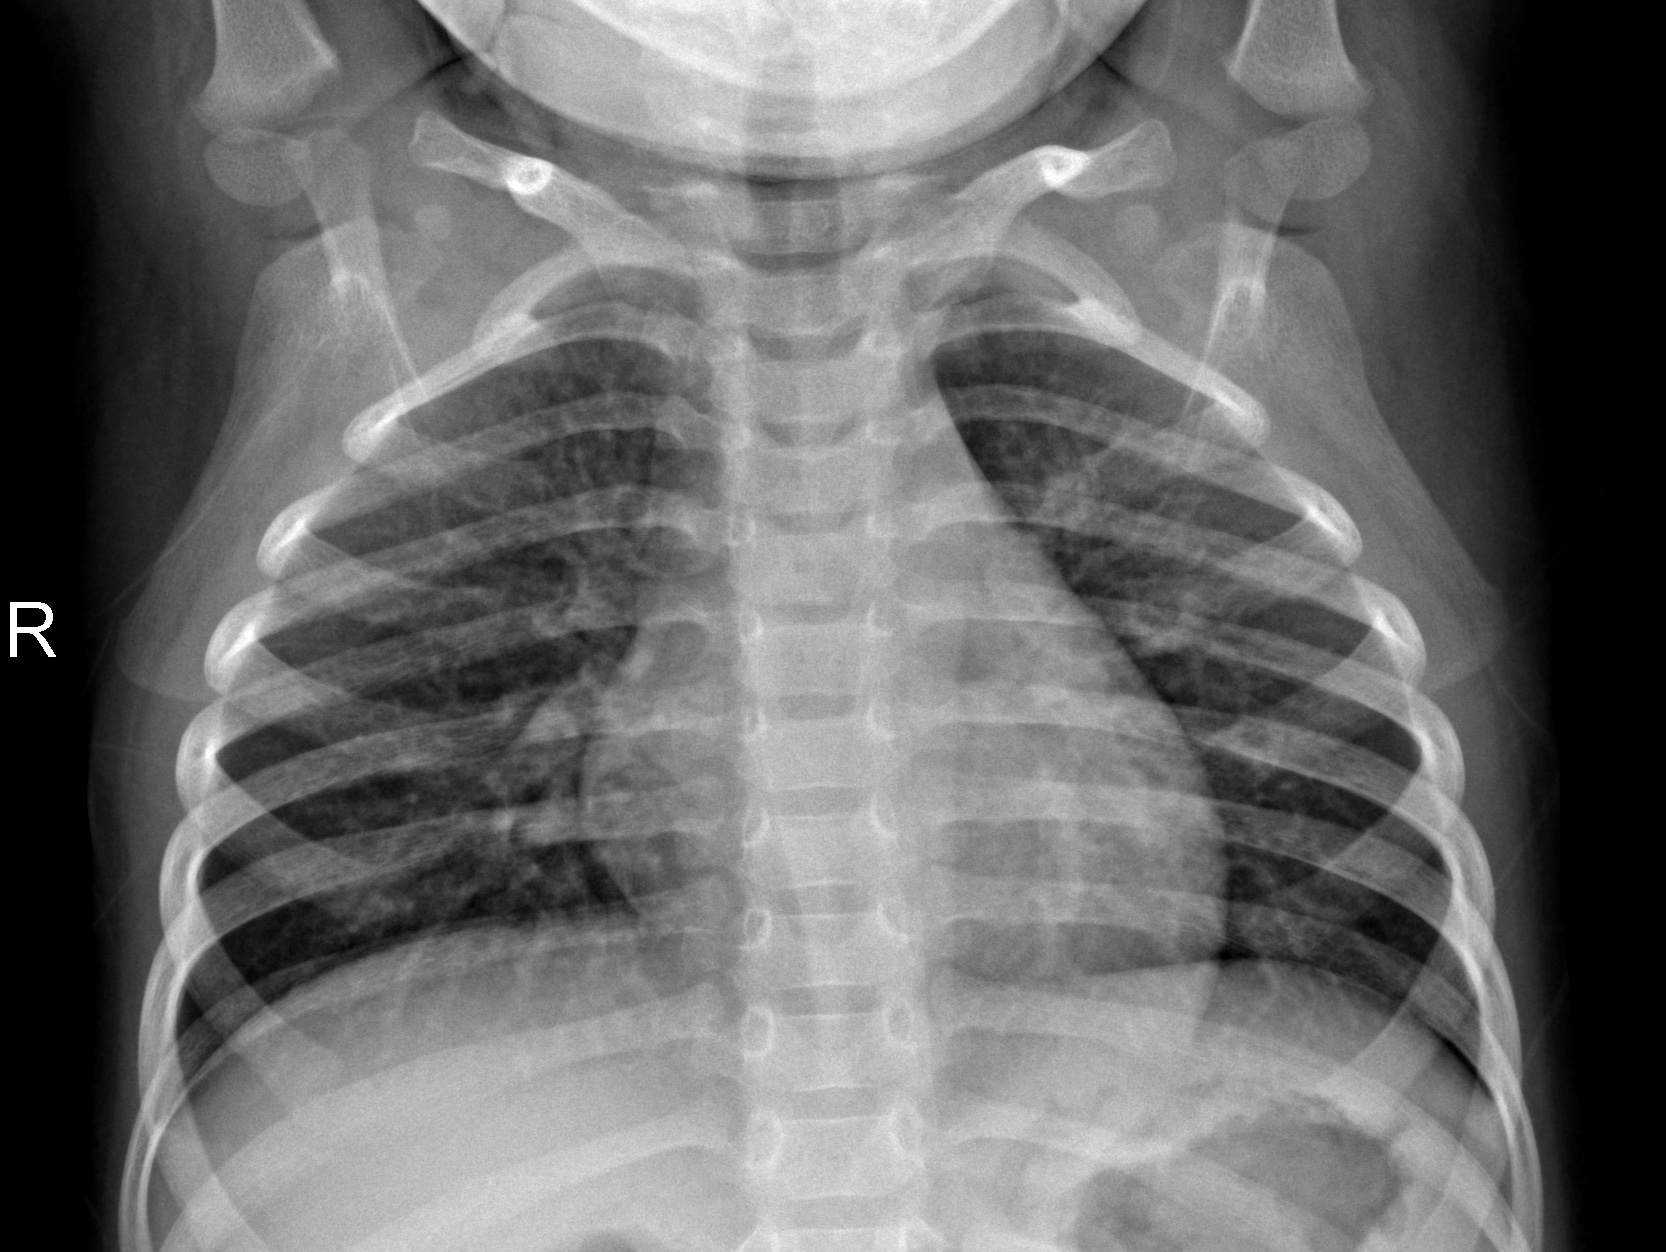
Diagnosis: NORMAL